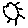
Label: sun